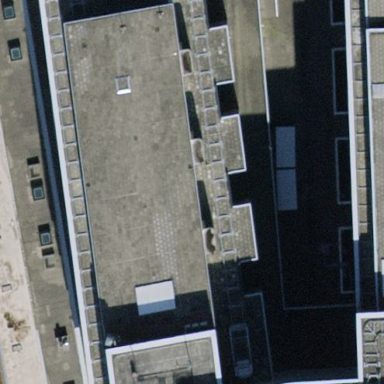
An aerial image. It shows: Commercial building.